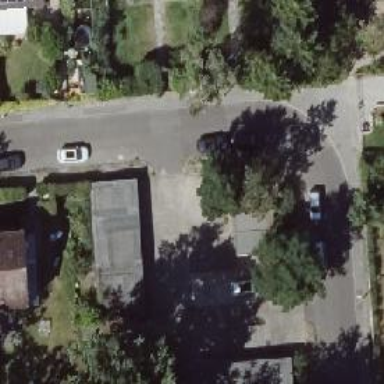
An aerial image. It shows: Residential road with parallel parking lane on the left side. The road has asphalt surface.